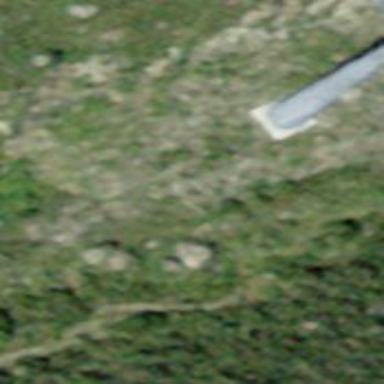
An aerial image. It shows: Pylon used for aerialway.